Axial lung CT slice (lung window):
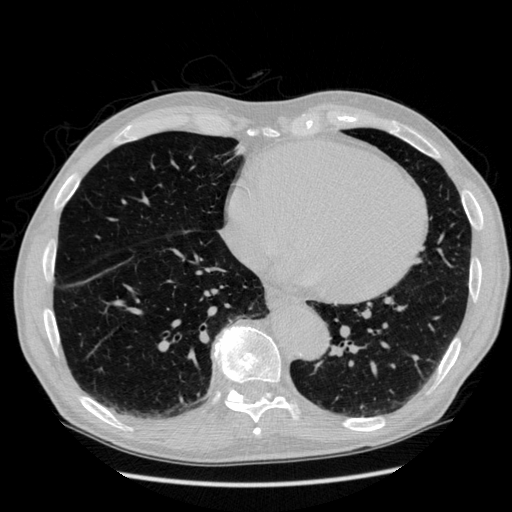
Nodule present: no